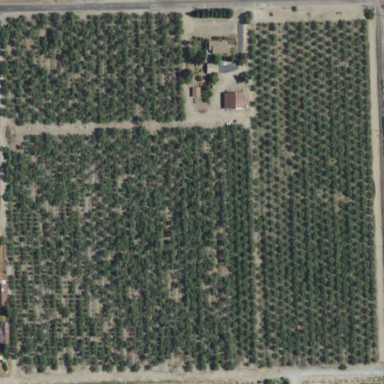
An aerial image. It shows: Orchard filled with almond trees.